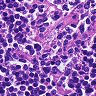
Metastatic tissue present: no